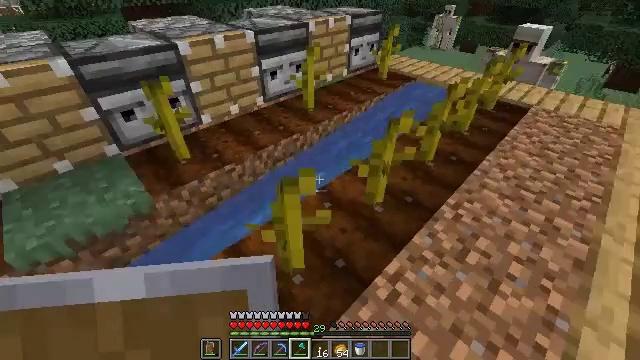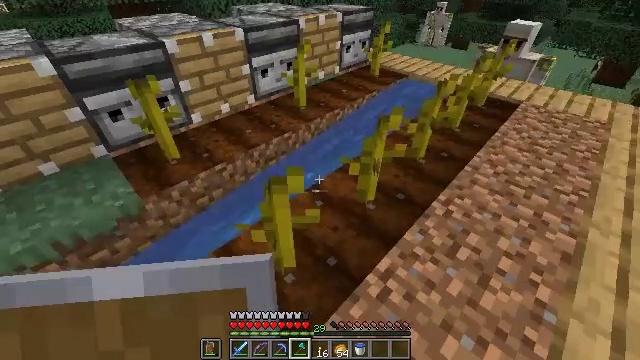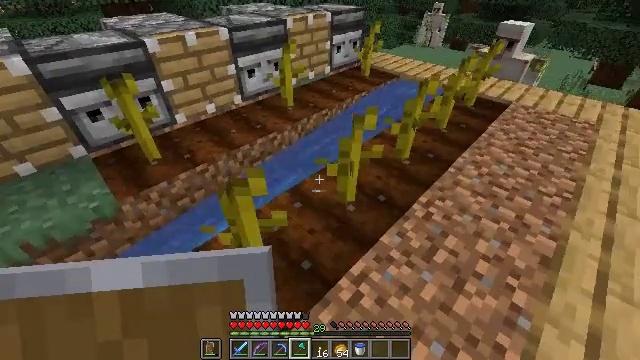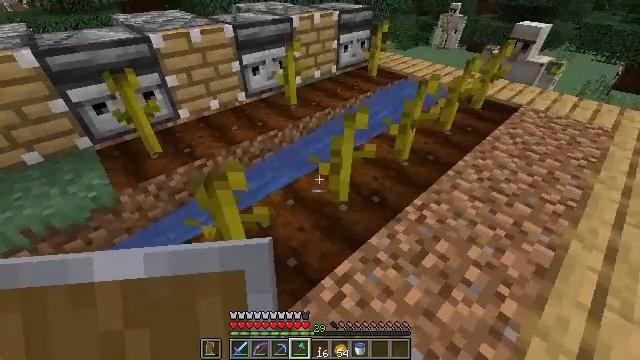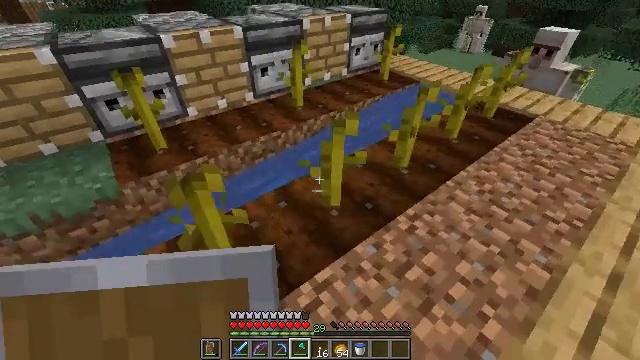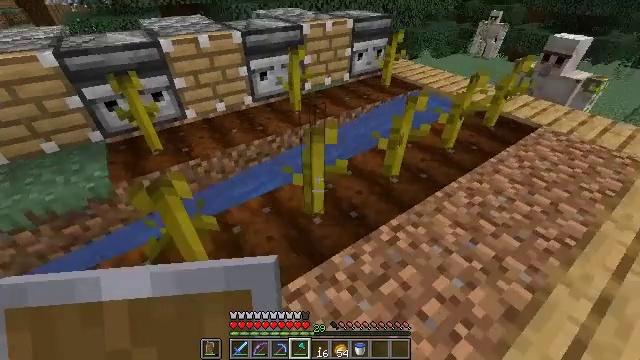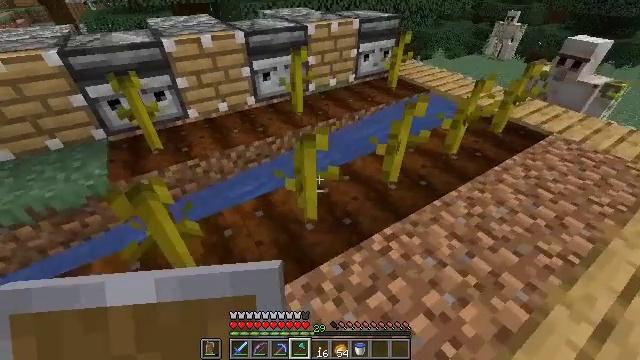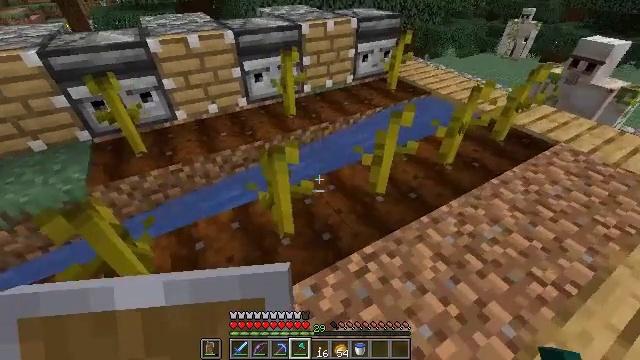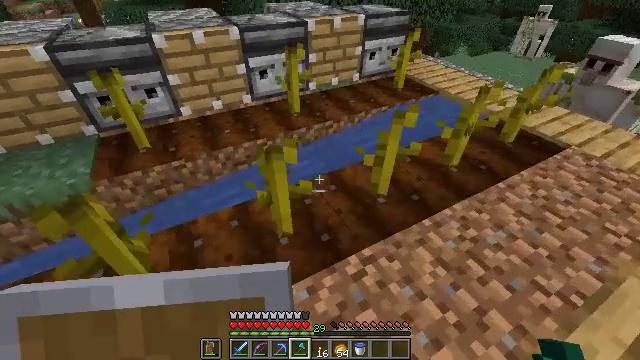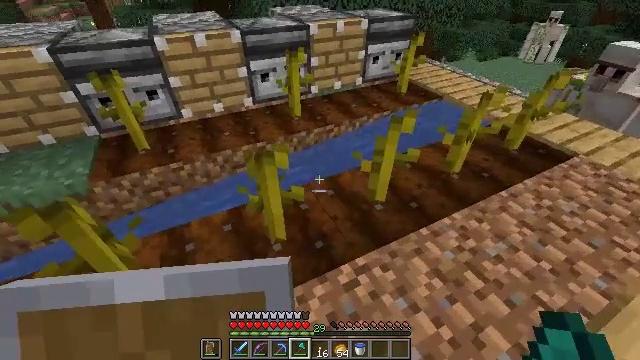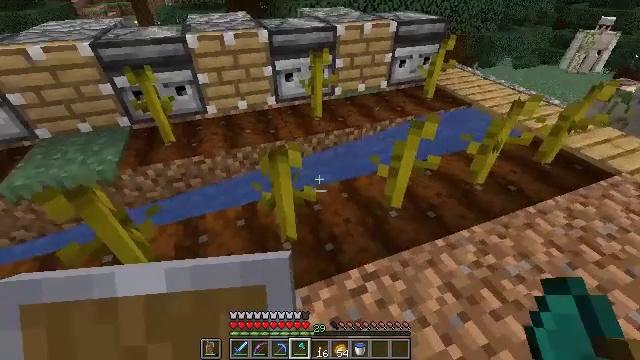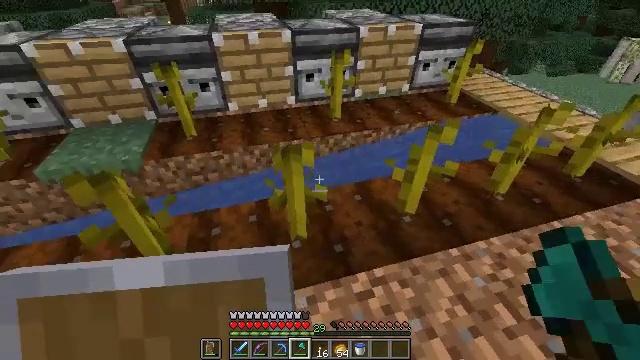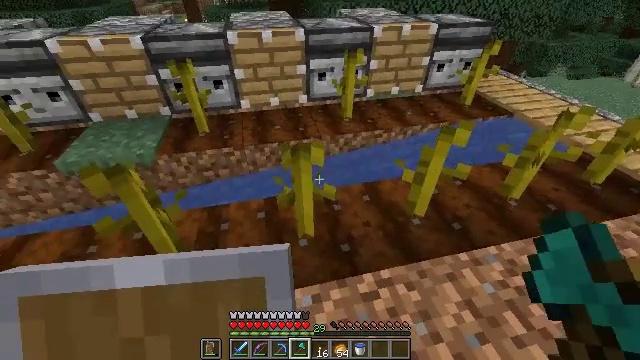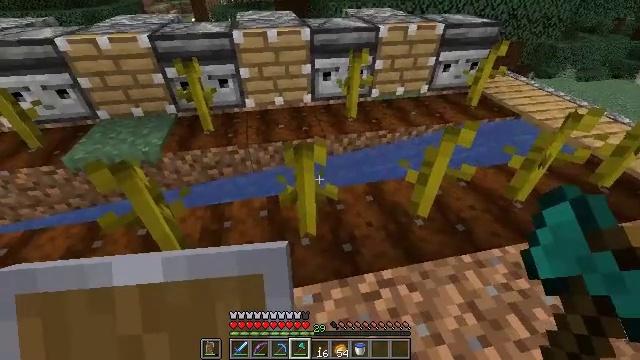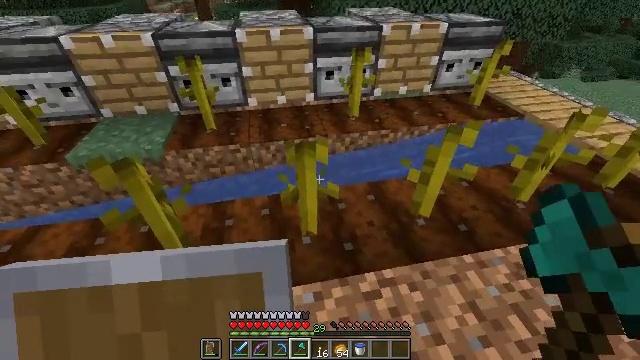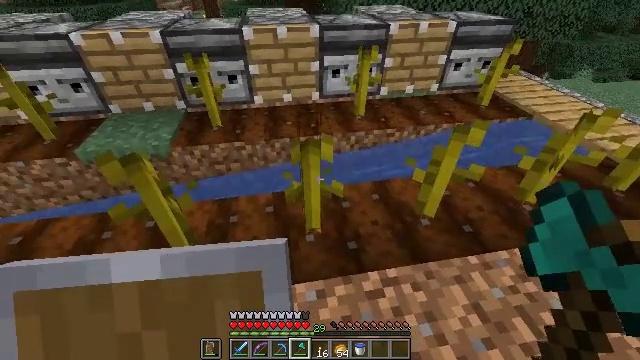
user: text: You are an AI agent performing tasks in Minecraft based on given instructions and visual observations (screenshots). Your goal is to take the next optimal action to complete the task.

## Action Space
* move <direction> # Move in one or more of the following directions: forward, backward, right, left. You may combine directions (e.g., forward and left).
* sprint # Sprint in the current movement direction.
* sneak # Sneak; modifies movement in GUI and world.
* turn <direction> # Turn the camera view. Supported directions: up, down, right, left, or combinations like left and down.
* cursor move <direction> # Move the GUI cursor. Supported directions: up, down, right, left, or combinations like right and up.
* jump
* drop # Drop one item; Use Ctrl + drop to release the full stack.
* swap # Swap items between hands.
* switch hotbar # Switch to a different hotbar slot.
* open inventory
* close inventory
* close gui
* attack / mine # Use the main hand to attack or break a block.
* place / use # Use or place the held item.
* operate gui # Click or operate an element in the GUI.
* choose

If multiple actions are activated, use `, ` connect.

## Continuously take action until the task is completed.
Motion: motion action
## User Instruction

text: Mine the pumpkin stem to harvest it.
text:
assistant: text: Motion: move right, turn right
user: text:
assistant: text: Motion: move right
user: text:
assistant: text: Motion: move right, turn left
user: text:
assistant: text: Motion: move right, turn left
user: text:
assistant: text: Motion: move forward and move right, turn left
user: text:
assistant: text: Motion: move forward and move right, turn left
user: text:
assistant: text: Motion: move forward and move right, turn left
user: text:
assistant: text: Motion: turn left
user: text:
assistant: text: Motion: turn left
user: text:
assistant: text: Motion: turn left
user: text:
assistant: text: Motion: turn left
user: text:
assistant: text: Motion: turn left
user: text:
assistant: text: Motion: turn left
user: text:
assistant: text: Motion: no_op
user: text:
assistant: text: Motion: turn left
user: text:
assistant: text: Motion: attack / mine
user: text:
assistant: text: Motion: attack / mine
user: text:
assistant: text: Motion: no_op
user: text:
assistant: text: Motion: no_op
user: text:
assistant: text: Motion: move right
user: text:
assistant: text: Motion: move forward and move right, turn right
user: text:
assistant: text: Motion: move forward and move right, turn right
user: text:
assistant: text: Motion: move forward and move right, turn right and down
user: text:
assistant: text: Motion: move right
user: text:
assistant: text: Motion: move right
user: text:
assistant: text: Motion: move right, turn left
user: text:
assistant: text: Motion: move right, turn left
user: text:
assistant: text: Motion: move right, turn left
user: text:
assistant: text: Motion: move forward and move right, turn left
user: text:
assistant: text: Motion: move right, turn left